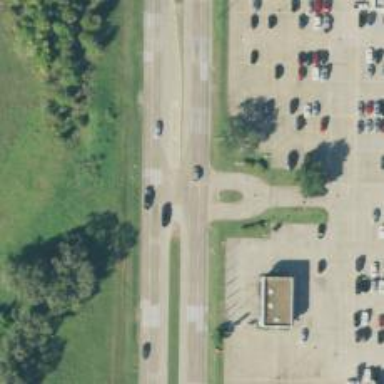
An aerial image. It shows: Secondary link road.